The image is a wavelet scalogram (time versus scale/frequency) of a rolling-element bearing's vibration signal. Classify the bearing condition as one of: normal, inner_race, outer_race, ball.
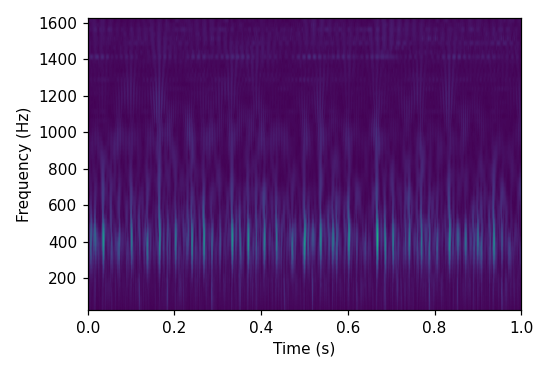
Answer: outer_race